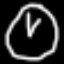
Label: clock